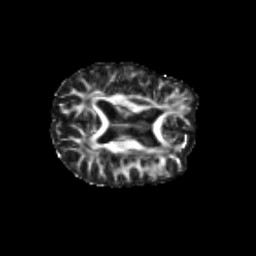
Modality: FA
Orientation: axial
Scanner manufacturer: siemens
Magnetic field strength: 3 T
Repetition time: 9.2 s
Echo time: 0.084 s